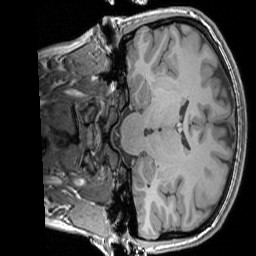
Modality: T1w
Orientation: coronal
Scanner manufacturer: siemens
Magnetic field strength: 3 T
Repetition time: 1.83 s
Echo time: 0.00303 s